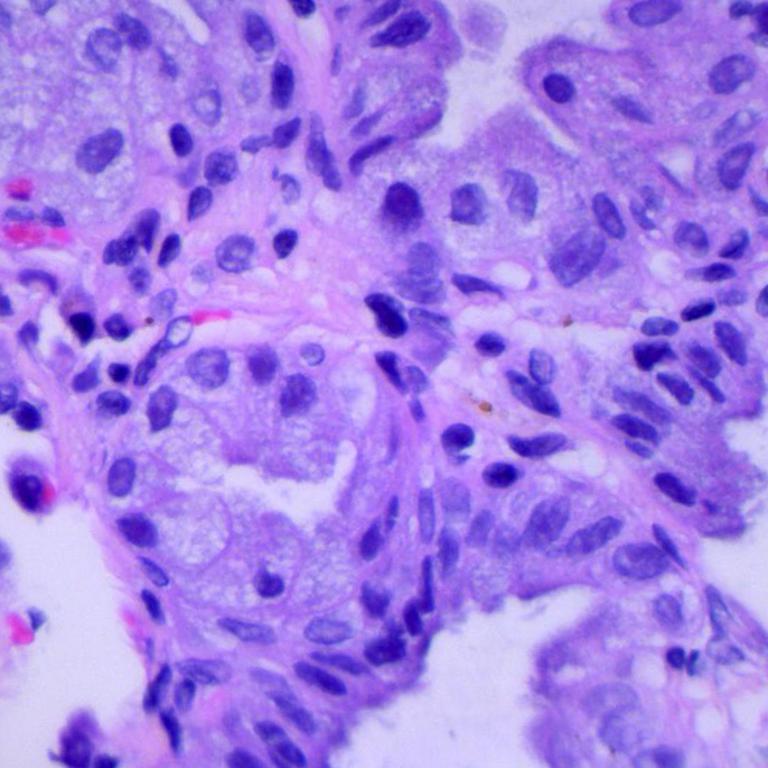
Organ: lung
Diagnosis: adenocarcinomas